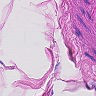
Metastatic tissue present: no